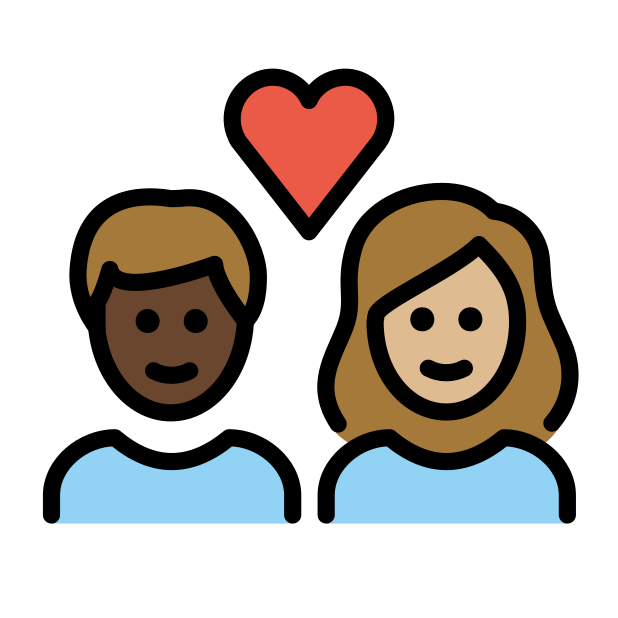
couple with heart: woman, man, dark skin tone, medium-light skin tone